Question: I am new to Css. I don't know whether this question had answer or not. Actually i have a page
'''
<body>
<div id="confirm">
<img src="images/help.png" alt="Help Icon">
<div id="message">
Are you sure you want to deletesadcasdsaduasudashdhasdoiasnidosanidoasyduiasnduasnoidnasidonasiodashydioasndoiasndioasdhioasydoiasndioashydasiodsaoidasd
</div>
<button>Ok</button>
</div>
</body>
'''
I am setting his style. Here is my css
'''
#confirm {
background-color: #ddd;
display:block;
width:400px;
min-height:120px;
position:absolute;
border:1px solid #ccc;
border-radius: 15px;
-moz-border-radius: 15px; /*FireFox*/
-webkit-border-radius: 15px; /*Opera, safari*/
behavior: url(css/border-radius.htc); /*IE*/
}
#confirm img {
border:1px solid #ccc;
margin:20px 20px 0 20px;
float:left;
width:64px;
}
#message {
width: 280px;
border:1px solid #ccc;
float: left;
white-space: normal;
margin:20px 0 0 0;
overflow: hidden;
}
#confirm button {
position: relative;
width:68px;
margin:20px 180px 0 0;
float:right;
}
'''
Right now when i run my code it produses output like this

Now i want that no matter how large the text of the "message div" is. The "confirm div" automatically adjust their size and as well as positions all the elements inside it.
Like right now i have set "confirm div" "min-height = 120". As you see the text is cropping. The text should not be cropped, The size of message div should increase automatically depending on the size of text. As message div size increase, the confirm div also increase in height, confirm div adjust the image and button in it. Finally all the elements should be inside the confirm Div. Or you can say that the message and image should always be remain in the center of the div.
How can i do it?
Thanks
Thanks
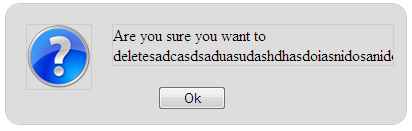
Answer: your message text has no white space and has a verrrry long word in it, you need to all that word to be broken to auto size the div
Add
'''
word-wrap: break-word;
'''
to the CSS for #messsage
<URL>
Ok that proved difficult but does this work for you <URL>, I've added another div and put the image in that one, its positioned absolute not float so can centre the image. Also had to add another div thats floated as the image was to force the message to be in the right place.